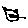
Label: cat